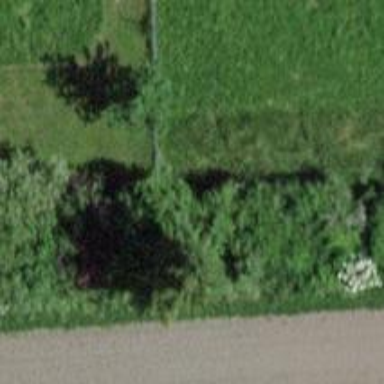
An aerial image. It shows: Fence is in the image.